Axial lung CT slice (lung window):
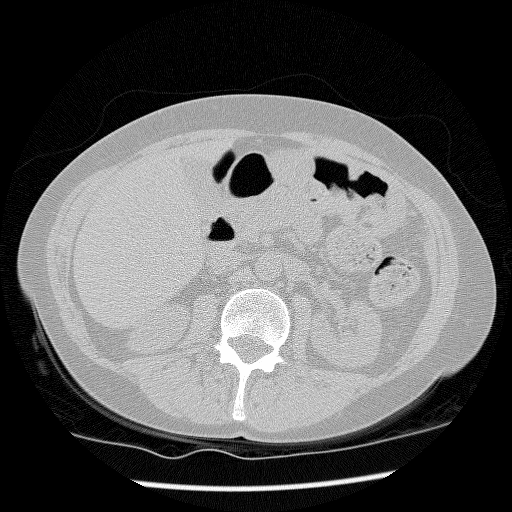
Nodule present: no